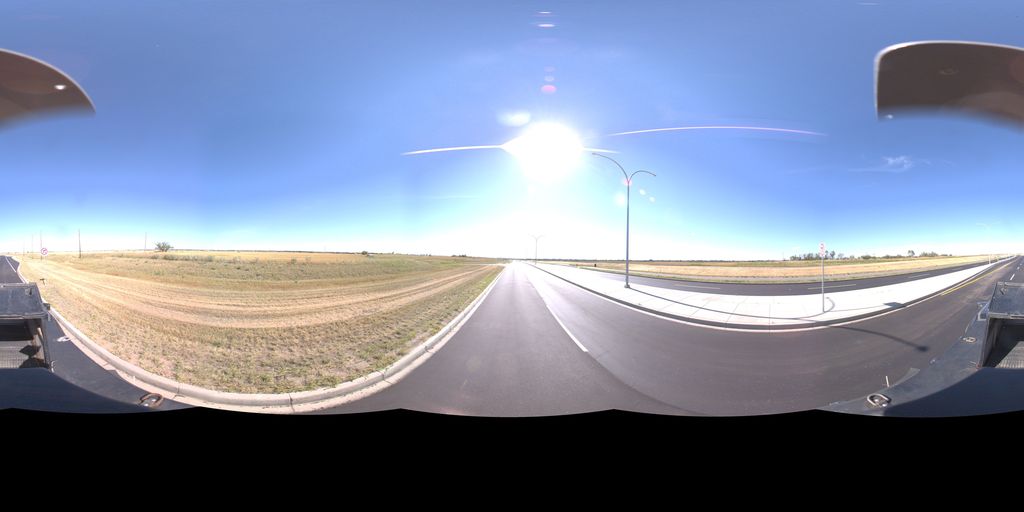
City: saskatoon